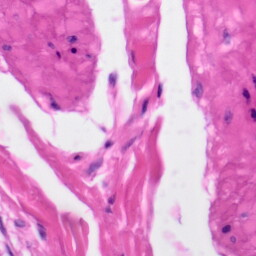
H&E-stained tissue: Skin